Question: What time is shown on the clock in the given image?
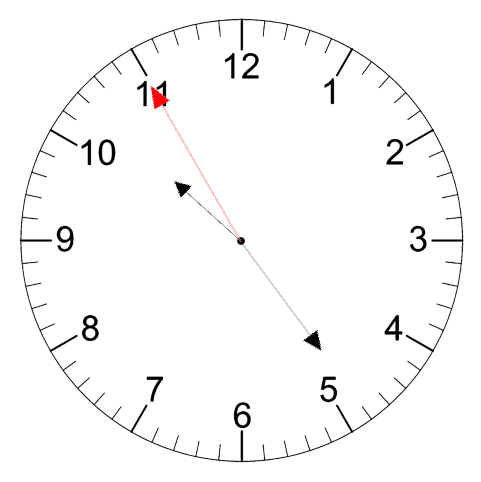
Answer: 10:23:55